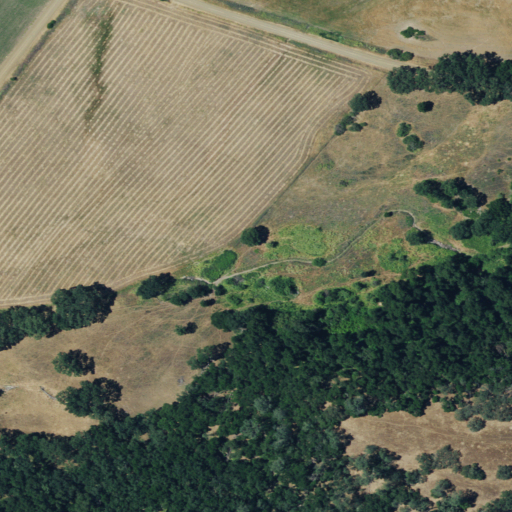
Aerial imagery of valley in California named Summit Canyon containing shrub, mixed forest, grassland, open development, herbaceous wetlands, and woody wetlands